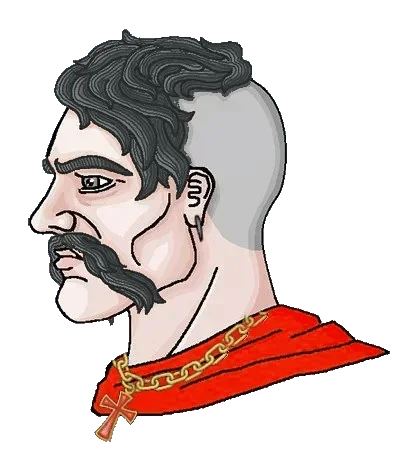
Label: 4_Yes_Chad